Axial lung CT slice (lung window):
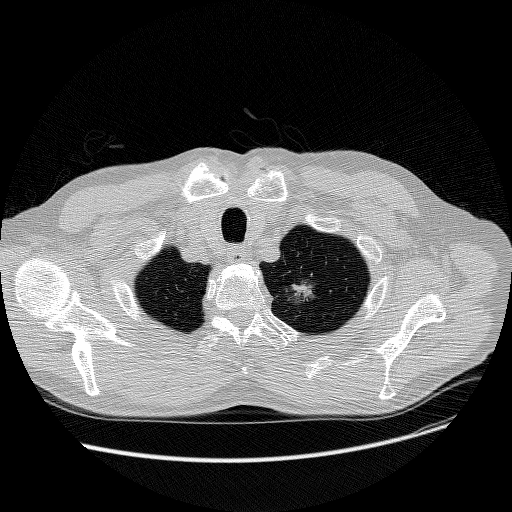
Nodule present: yes
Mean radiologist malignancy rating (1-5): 4.333